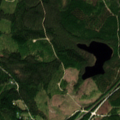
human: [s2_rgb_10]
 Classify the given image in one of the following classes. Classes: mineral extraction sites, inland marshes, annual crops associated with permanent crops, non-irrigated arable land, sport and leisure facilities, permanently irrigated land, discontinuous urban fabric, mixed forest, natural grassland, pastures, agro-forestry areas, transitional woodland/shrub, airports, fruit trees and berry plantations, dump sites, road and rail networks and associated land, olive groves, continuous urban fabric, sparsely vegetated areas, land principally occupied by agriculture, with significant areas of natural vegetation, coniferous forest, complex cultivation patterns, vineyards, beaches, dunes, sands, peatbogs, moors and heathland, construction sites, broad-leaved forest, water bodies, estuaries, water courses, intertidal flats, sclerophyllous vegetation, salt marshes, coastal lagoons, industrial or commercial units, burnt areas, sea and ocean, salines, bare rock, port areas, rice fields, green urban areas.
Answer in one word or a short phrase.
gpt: coniferous forest, mixed forest, transitional woodland/shrub